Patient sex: F
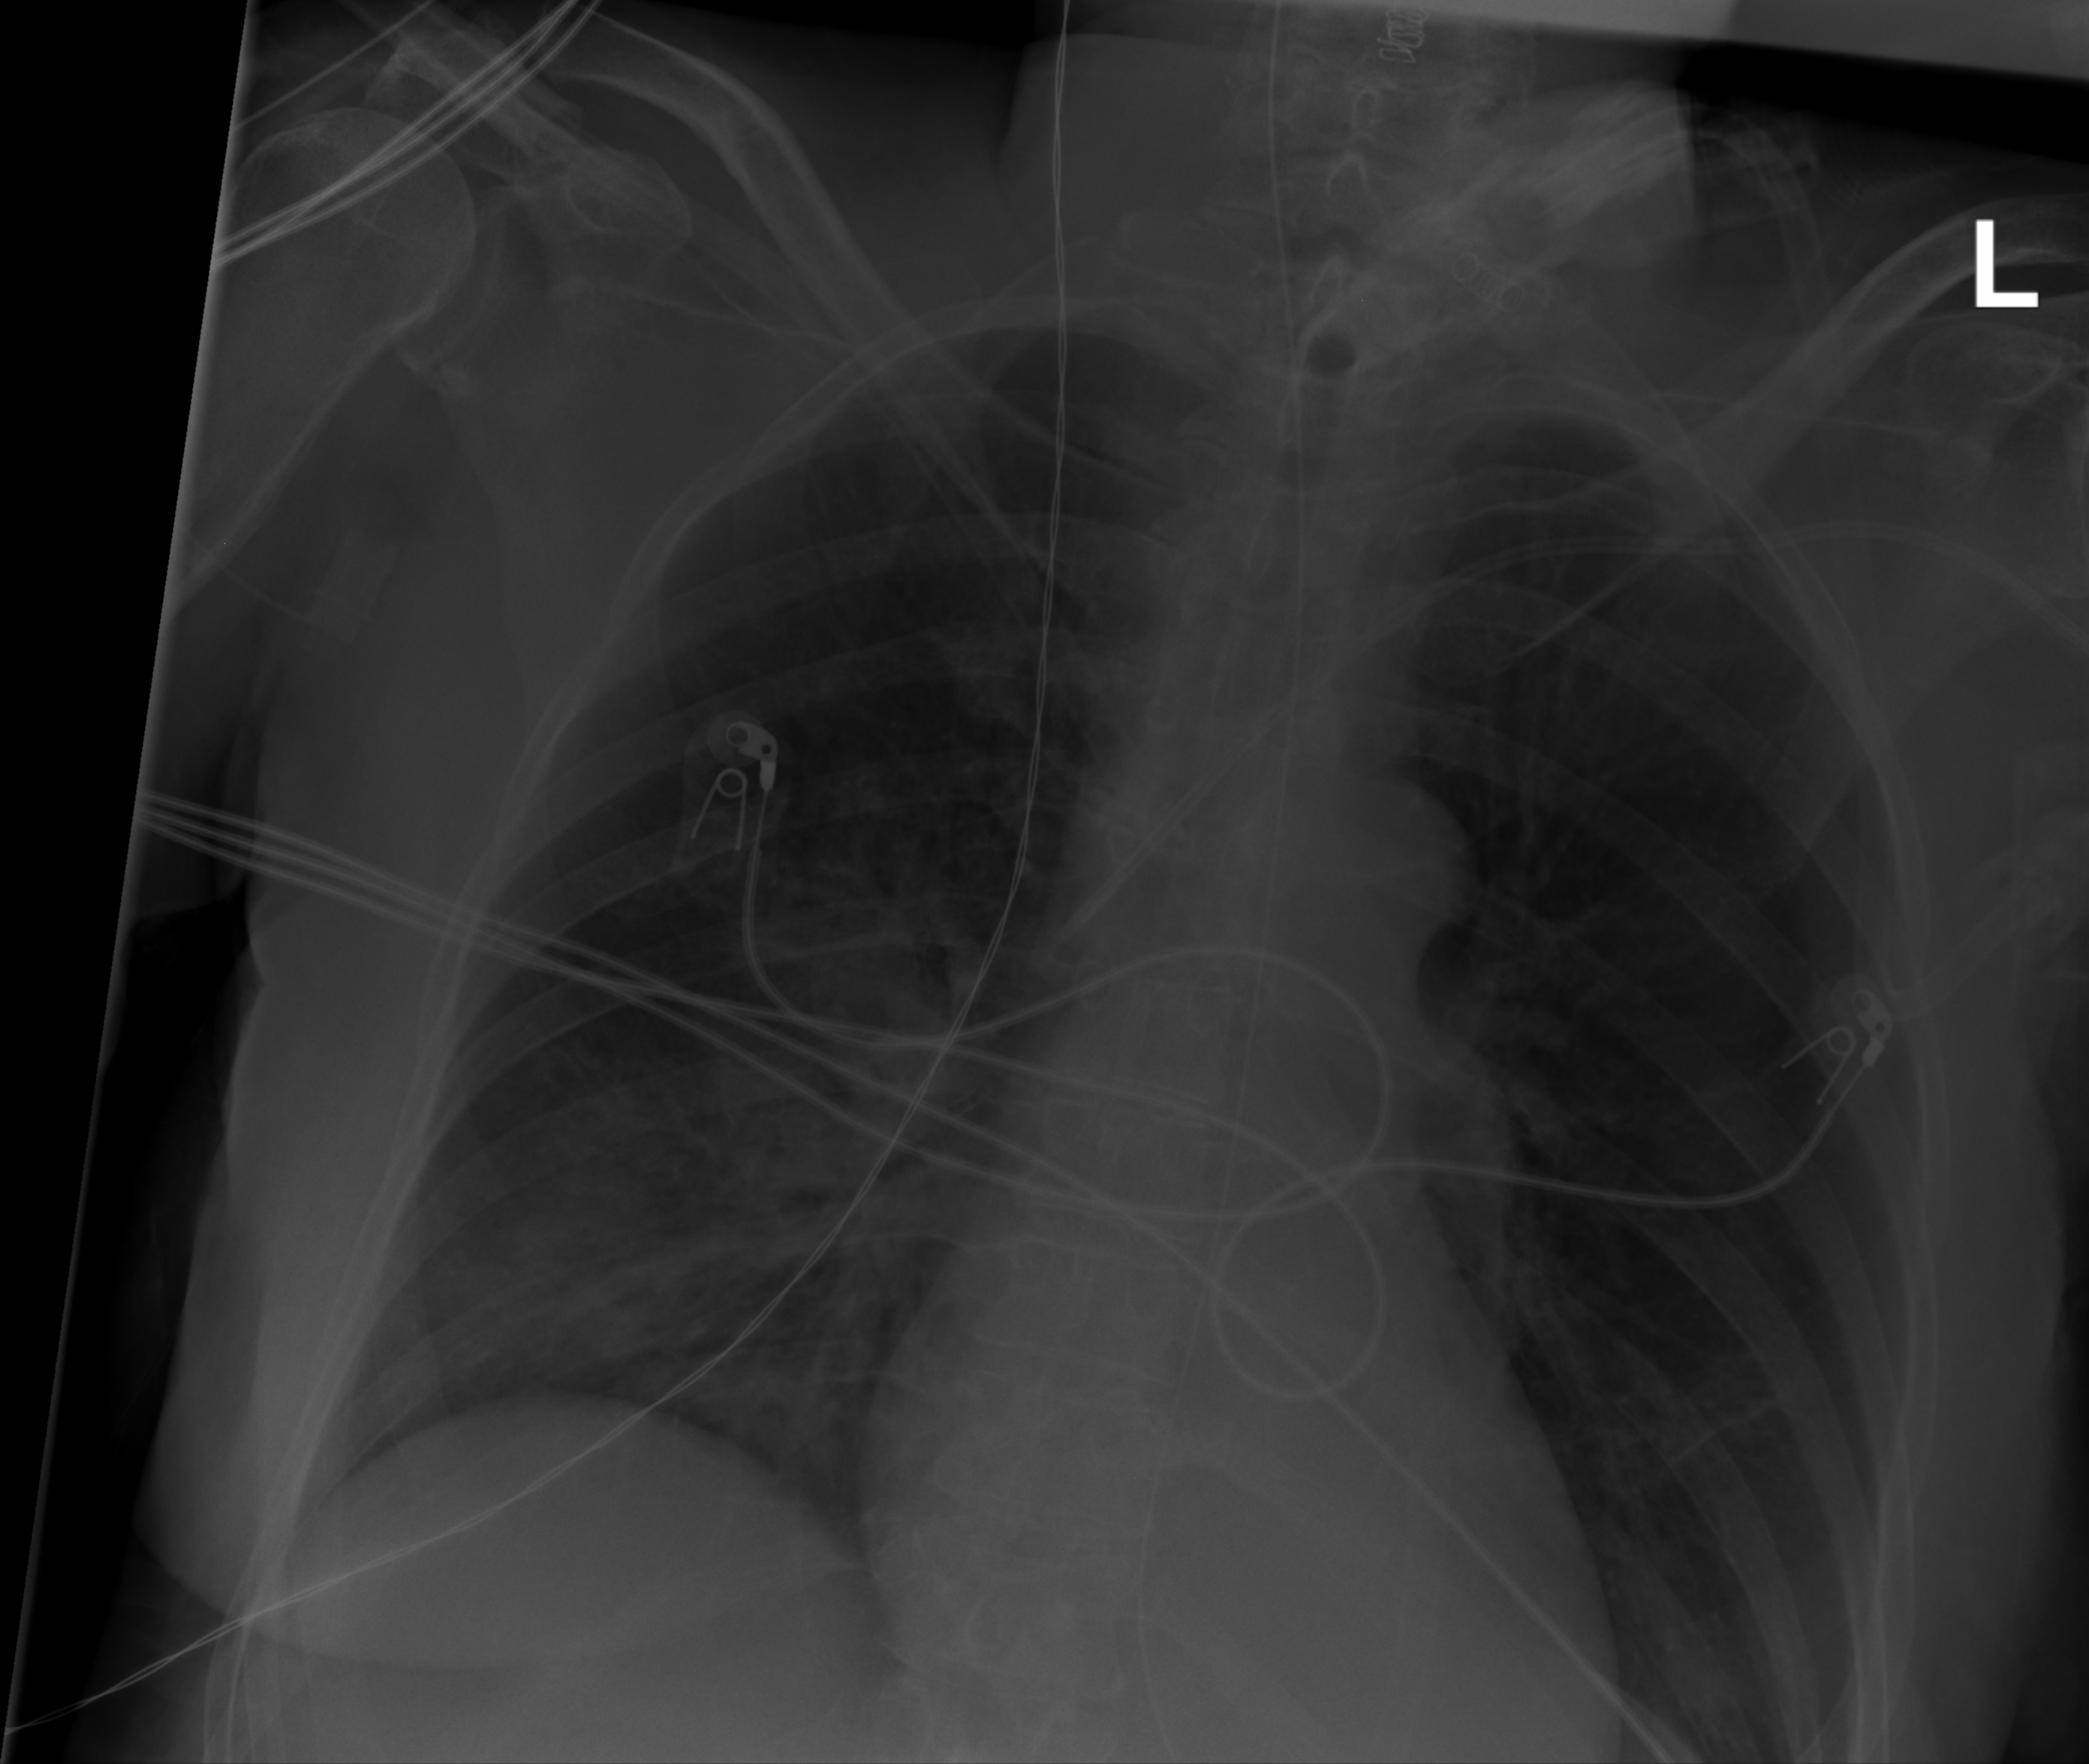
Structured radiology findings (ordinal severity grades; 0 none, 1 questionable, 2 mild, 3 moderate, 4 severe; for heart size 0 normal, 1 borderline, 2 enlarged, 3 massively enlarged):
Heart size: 0
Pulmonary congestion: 0
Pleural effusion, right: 0
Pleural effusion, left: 0
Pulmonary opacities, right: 2
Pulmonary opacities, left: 0
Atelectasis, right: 0
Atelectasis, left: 0